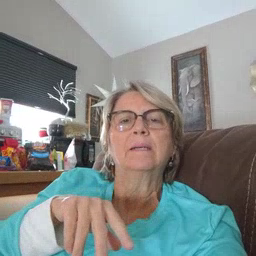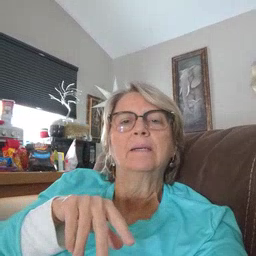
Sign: TV